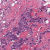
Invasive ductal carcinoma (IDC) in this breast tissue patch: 1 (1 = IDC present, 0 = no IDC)